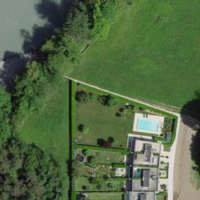
EUNIS habitat code: 54
Species observed at this site:
Ajuga reptans